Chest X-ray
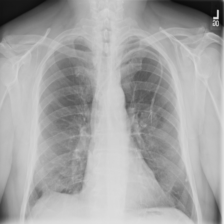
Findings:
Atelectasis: negative
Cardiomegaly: negative
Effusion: negative
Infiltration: negative
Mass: negative
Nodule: negative
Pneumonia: negative
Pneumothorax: negative
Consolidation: negative
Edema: negative
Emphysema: negative
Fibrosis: negative
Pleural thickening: negative
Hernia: negative